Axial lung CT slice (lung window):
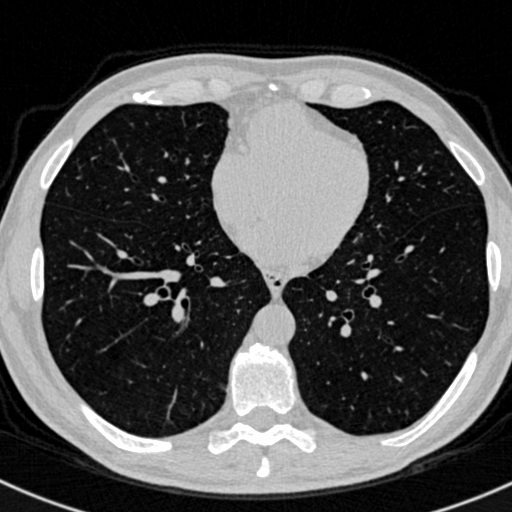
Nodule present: no